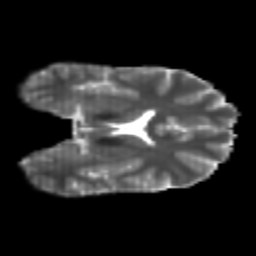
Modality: T2w
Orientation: coronal
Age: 26
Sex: female
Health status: healthy
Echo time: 0.074 s